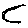
Label: moon